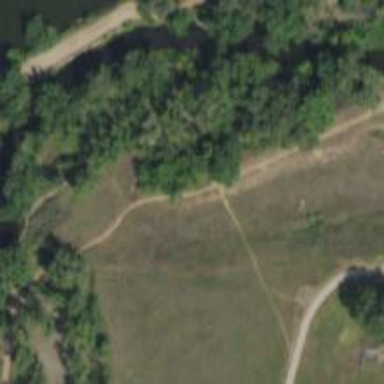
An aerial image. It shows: Path.